Question: Is this schema valid in relational-pouch (especially the relations between obj and objList):
'''
let schema = [
{
singular: 'obj', plural: 'objs', relations: {
'objList': { belongsTo: 'objList' },
'attributesEditable': { belongsTo: 'attributesEditable' },
'attributesViewable': { belongsTo: 'attributesViewable' },
},
},
{
singular: 'objList', plural: 'objLists', relations: {
'objs': { hasMany: 'obj' },
'obj': { belongsTo: 'obj' },
},
},
{
singular: 'attributesEditable', plural: 'attributesEditables', relations: {
'obj': { belongsTo: 'obj' },
},
},
{
singular: 'attributesViewable', plural: 'attributesViewables', relations: {
'obj': { belongsTo: 'obj' },
},
},
];
'''
What I want:

My App starts with an entry point which is an obj and this has one objList with many obj in it and so on.
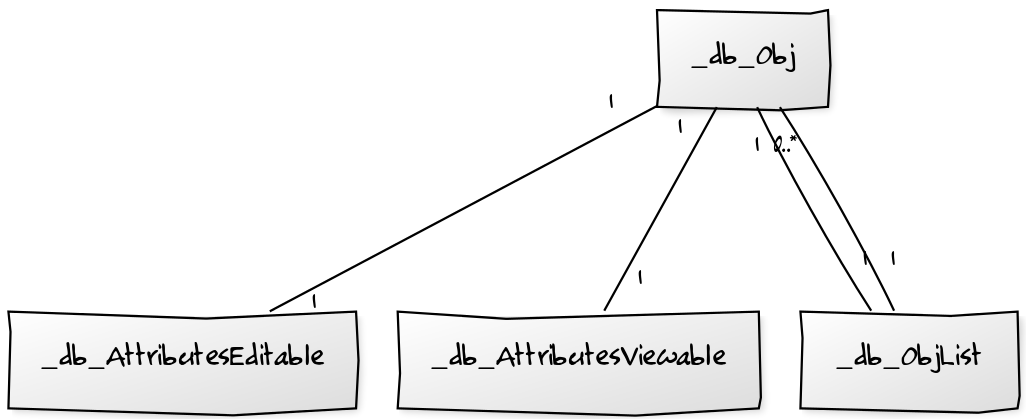
Answer: You have one realtion between objList and obj, and should declare it in both parts. But in objList declared two relations. Try this code:
'''
[...]
{
singular: 'obj', plural: 'objs', relations: {
'objList': { belongsTo: 'objList' },
'attributesEditable': { belongsTo: 'attributesEditable' },
'attributesViewable': { belongsTo: 'attributesViewable' },
},
},
{
singular: 'objList', plural: 'objLists', relations: {
'objs': { hasMany: 'obj' }
},
[...]
'''